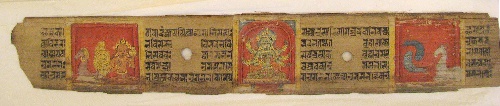
Date: 14th century
Object type: Folio
Classification: Paintings
Medium: Ink and color on palm leaves
Culture: Nepal (Kathmandu Valley)
Dimensions: 2 x 12 11/16 in. (5.1 x 32.2 cm)
Department: Asian Art
Credit line: Rogers Fund, 1955
Accession year: 1955
Repository: Metropolitan Museum of Art, New York, NY
Tags: Deities|Buddhism